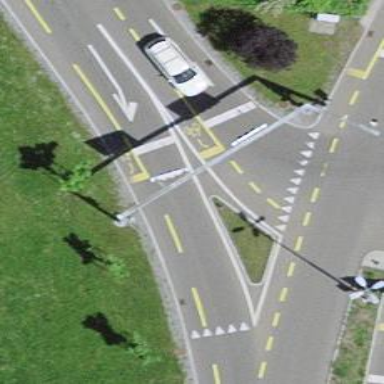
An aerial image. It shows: Road with traffic signals.